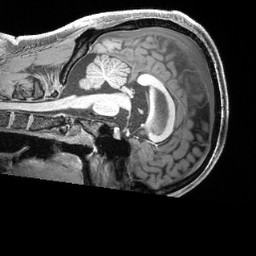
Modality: T1w
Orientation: sagittal
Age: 24
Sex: male
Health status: ill
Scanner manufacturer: siemens
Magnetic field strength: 3 T
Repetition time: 2.4 s
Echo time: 0.00222 s